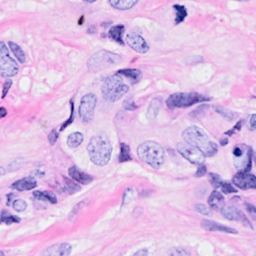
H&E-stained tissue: Breast